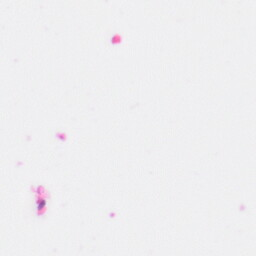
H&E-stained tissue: Colon